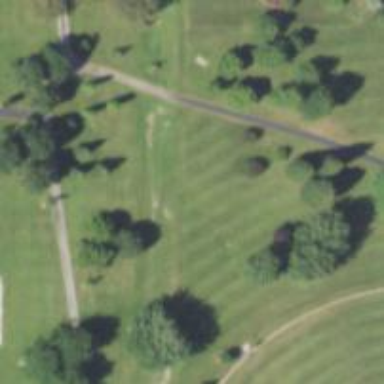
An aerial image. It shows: Disc golf hole.